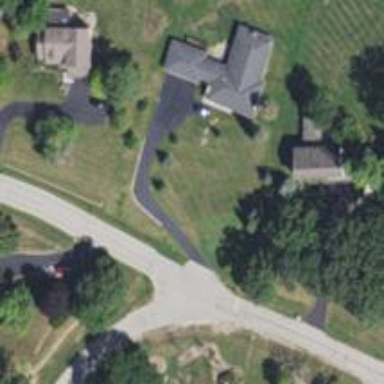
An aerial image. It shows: Driveway leading to service road.